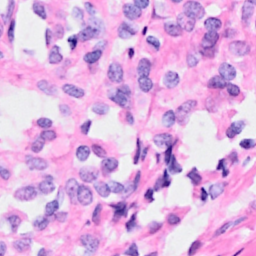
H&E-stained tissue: Breast